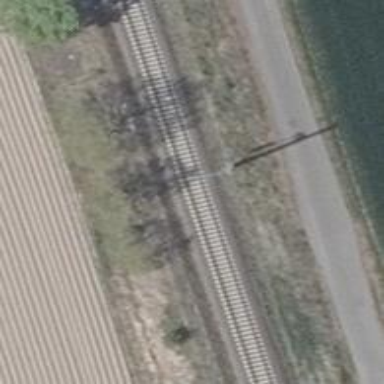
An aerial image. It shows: Milestone along the railway with catenary mast.